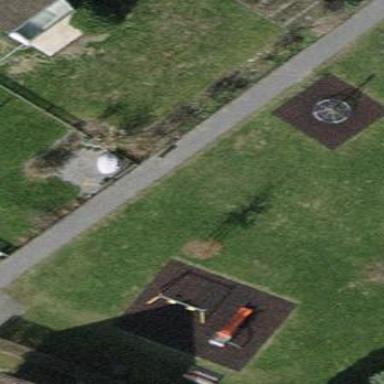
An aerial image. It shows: Playground area for leisure land.